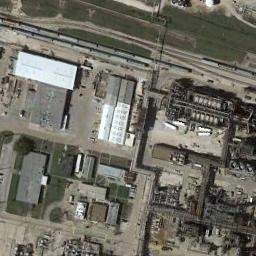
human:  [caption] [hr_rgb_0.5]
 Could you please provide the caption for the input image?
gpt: Many houses of different shapes are in the industrial area .

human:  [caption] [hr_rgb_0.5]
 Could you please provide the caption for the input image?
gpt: The houses in the industrial area are rectangular .

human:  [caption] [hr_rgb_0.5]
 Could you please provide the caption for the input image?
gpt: In an industrial area, There are factories, Roads and some large-scale open-air machinery and equipment, Pipelines, Etc , And green belts .

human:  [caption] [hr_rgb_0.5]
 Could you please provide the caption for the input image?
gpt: The industrial area has lots of industrial equipment, Some workshops and green areas .

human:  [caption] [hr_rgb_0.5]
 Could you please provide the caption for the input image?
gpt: There are some black buildings on the industrial area .